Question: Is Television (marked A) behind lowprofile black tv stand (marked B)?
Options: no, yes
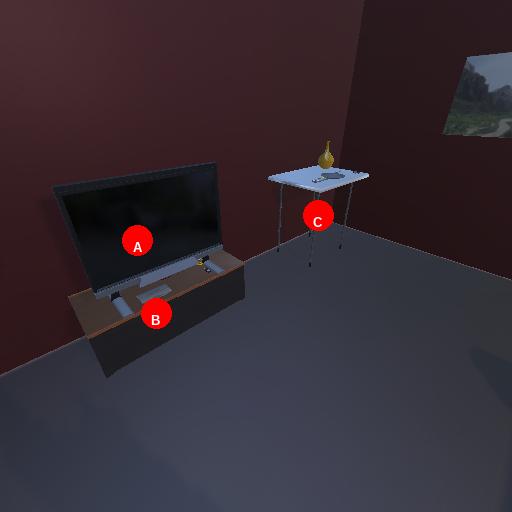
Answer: no